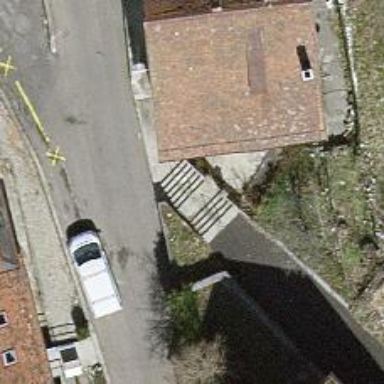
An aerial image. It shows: Asphalt steps along the road.